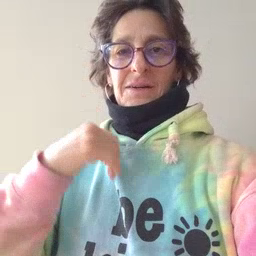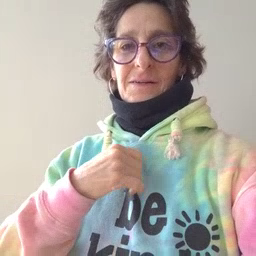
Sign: morning